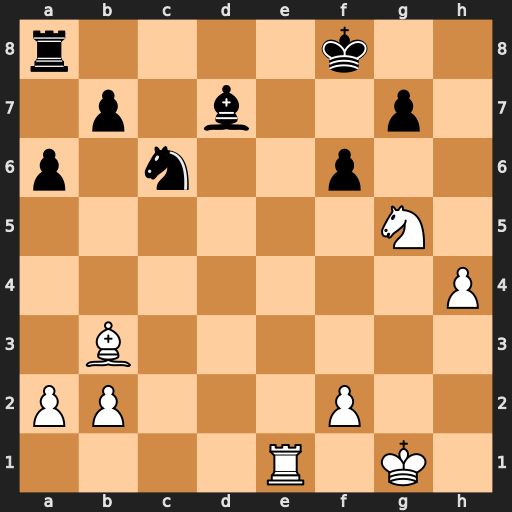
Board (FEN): r4k2/1p1b2p1/p1n2p2/6N1/7P/1B6/PP3P2/4R1K1
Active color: w
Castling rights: -
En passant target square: -
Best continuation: Nh7#